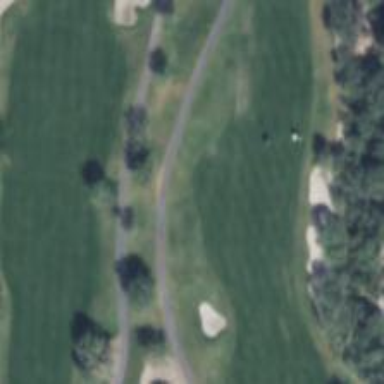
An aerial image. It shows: Golf hole.